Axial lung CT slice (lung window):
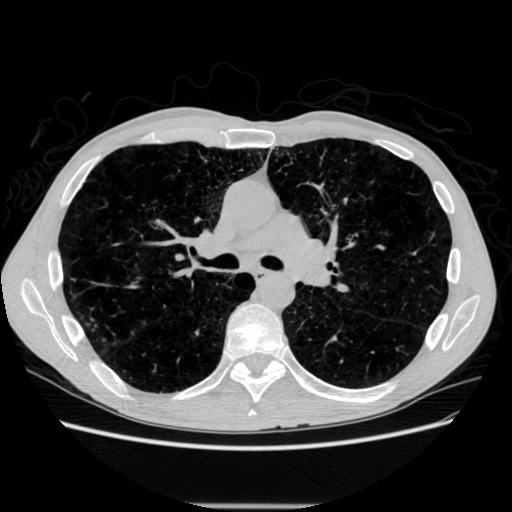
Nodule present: no